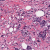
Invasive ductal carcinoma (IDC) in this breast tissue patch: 1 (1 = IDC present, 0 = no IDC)